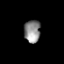
Tissue: prostate
Cell type: Epithelial cells
Senescence score: 0.3564
Nuclear area (px): 358
Mean DAPI intensity: 140.128